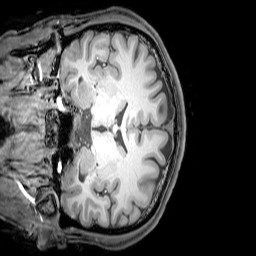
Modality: T1w
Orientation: coronal
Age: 26
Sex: male
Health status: healthy
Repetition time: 0.081 s
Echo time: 0.037 s